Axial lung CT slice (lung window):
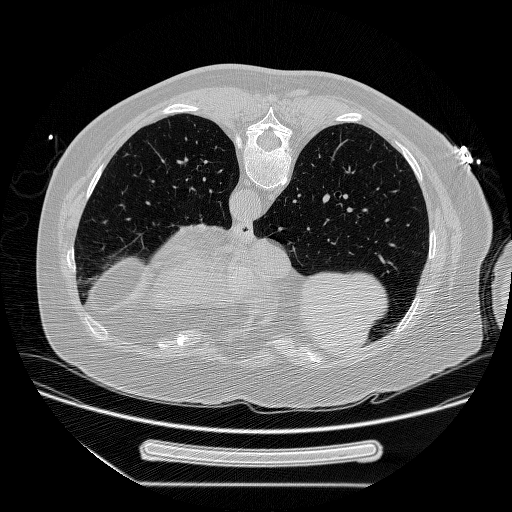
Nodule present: no